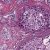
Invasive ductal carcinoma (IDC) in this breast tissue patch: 0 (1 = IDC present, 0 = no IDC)